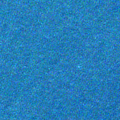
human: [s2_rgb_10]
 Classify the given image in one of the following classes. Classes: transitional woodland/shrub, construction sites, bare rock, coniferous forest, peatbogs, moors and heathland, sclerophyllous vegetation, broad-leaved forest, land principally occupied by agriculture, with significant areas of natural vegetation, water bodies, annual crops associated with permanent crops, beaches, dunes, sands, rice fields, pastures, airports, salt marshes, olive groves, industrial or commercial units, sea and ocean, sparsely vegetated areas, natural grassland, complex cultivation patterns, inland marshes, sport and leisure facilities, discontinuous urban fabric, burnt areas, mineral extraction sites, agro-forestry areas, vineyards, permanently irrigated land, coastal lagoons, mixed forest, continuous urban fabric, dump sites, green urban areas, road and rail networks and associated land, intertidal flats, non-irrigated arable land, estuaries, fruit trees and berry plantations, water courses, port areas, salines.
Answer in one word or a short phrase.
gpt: sea and ocean